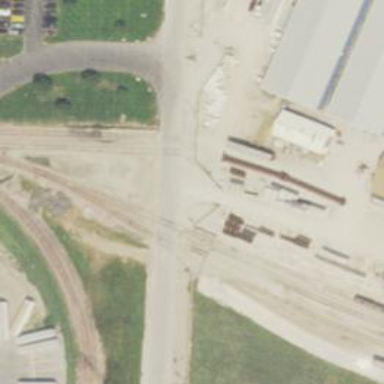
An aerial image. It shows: Railway level crossing.